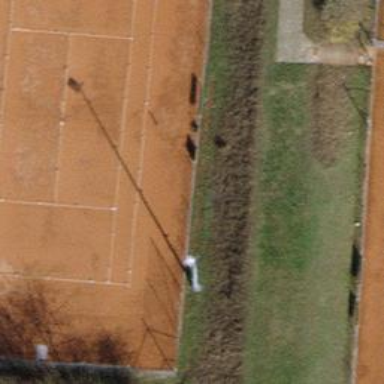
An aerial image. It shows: Tennis court in leisure pitch.